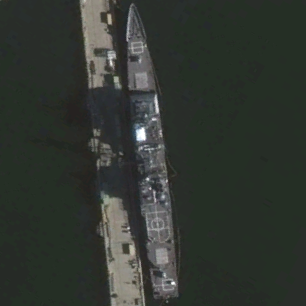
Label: cruiser